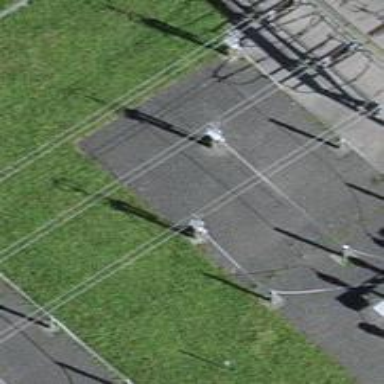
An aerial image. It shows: Power line with 3 cables. It is situated in bay.